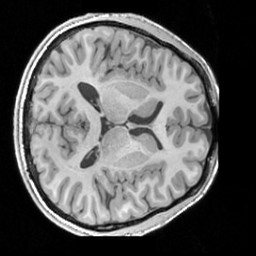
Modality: T1w
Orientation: axial
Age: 23
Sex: male
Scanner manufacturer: siemens
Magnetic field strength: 3 T
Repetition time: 1.63 s
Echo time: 0.00311 s